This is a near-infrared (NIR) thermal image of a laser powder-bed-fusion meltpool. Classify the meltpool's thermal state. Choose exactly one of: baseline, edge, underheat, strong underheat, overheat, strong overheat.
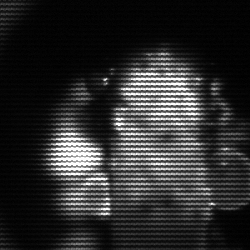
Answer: strong underheat